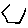
Label: hexagon